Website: crate-barrel
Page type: gifting
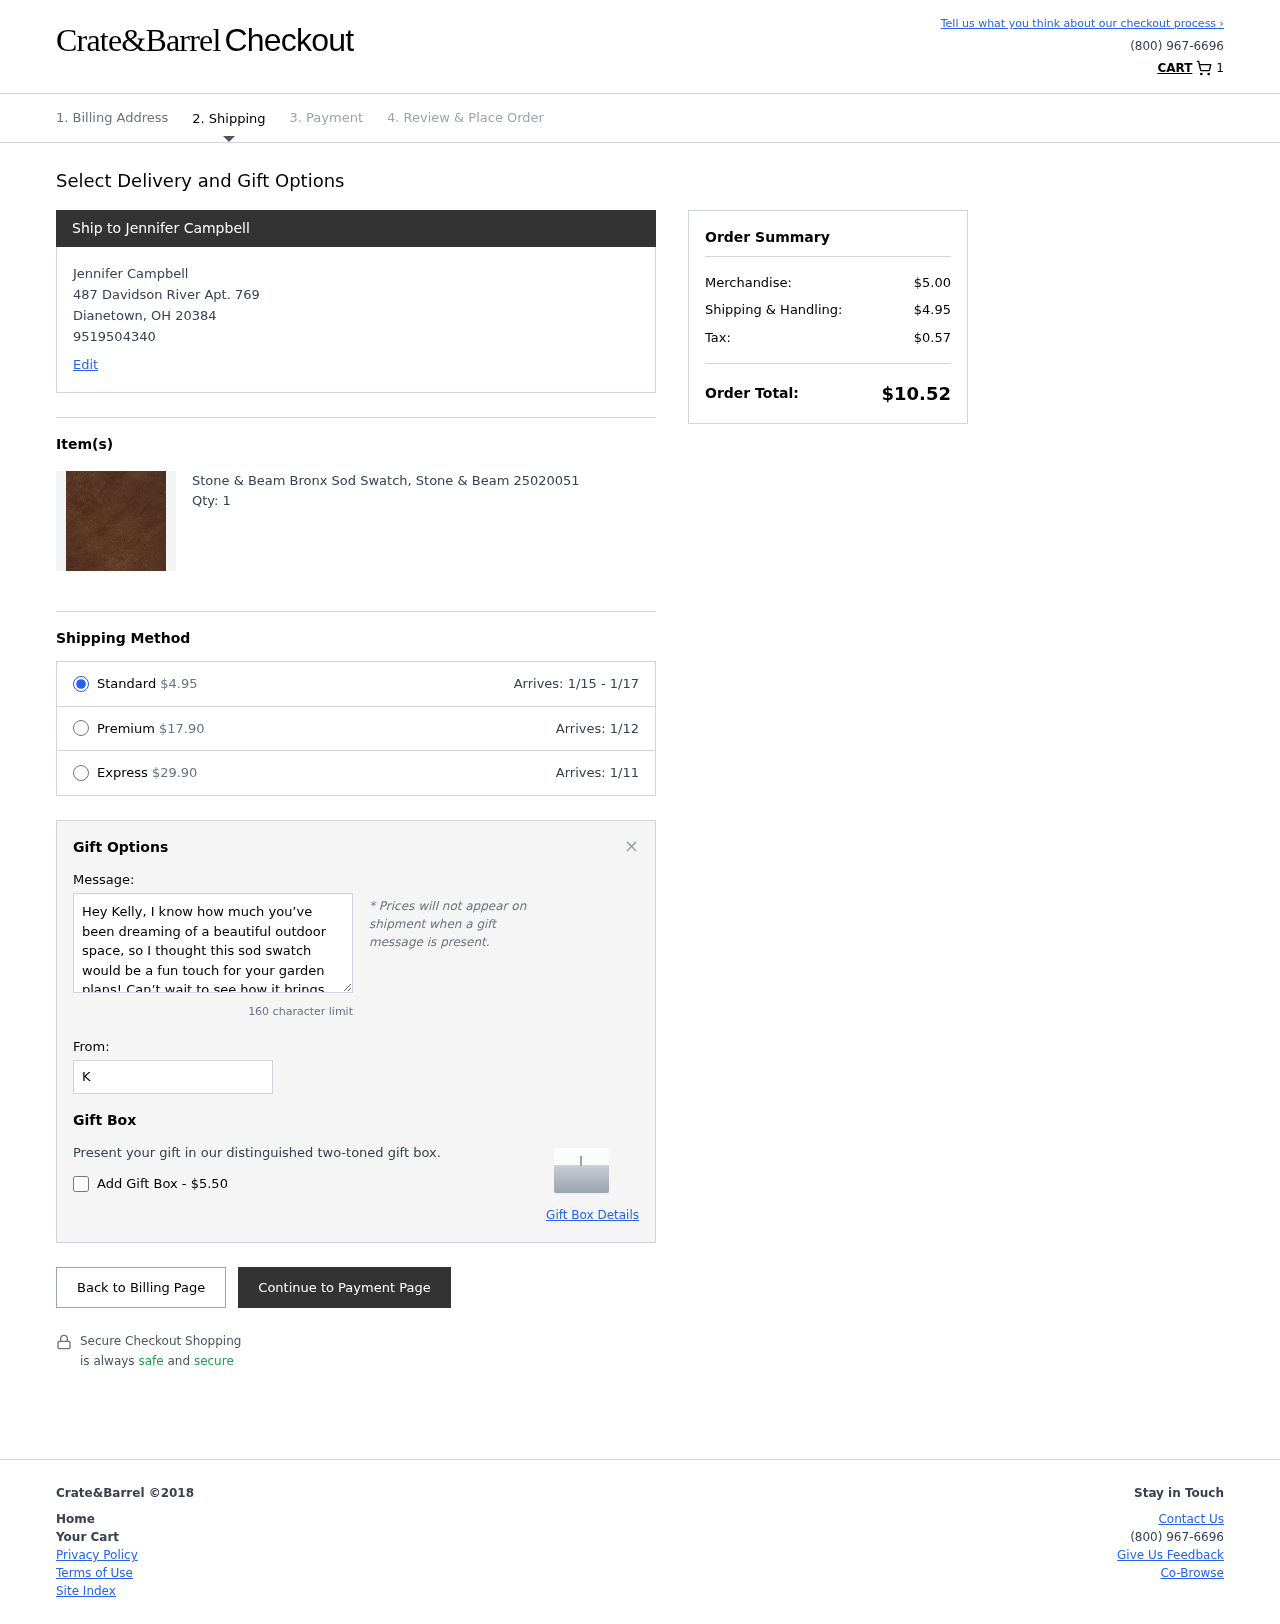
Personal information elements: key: PII_CITY
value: Dianetown
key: PII_FULLNAME
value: Jennifer Campbell
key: PII_GIFT_FIRSTNAME
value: Kelly
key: PII_GIFT_MESSAGE
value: Hey Kelly, I know how much you’ve been dreaming of a beautiful outdoor space, so I thought this sod swatch would be a fun touch for your garden plans! Can’t wait to see how it brings your vision to life. Enjoy!
Jennifer
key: PII_PHONE
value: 9519504340
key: PII_POSTCODE
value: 20384
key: PII_STATE_ABBR
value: OH
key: PII_STREET
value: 487 Davidson River Apt. 769
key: PII_FULLNAME2
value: Jennifer Campbell
Product elements: key: PRODUCT1_NAME
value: Stone & Beam Bronx Sod Swatch, Stone & Beam 25020051
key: PRODUCT1_QUANTITY
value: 1
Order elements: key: ORDER_NUM_ITEMS
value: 1
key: ORDER_SHIPPING_COST
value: $4.95
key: ORDER_DELIVERY_DATE_RANGE
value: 1/15 - 1/17
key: ORDER_PREMIUM_SHIPPING
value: $17.90
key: ORDER_PREMIUM_DATE
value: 1/12
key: ORDER_EXPRESS_SHIPPING
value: $29.90
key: ORDER_EXPRESS_DATE
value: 1/11
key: ORDER_SUBTOTAL
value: $5.00
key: ORDER_TAX
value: $0.57
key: ORDER_TOTAL
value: $10.52